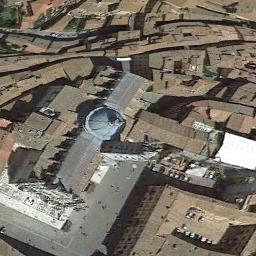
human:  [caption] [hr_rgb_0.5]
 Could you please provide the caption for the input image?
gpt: This is a church  It has a green roof .

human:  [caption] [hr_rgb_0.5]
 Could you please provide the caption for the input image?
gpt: A church with a brown roof  The main house of the church has a cross-shaped roof  There are many buildings around the church and roads with many cars .

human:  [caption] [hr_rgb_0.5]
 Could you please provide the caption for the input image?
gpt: The church with a circular roof is surrounded by some red buildings .

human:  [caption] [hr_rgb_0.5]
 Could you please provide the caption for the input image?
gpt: The church with a circular pointed tower is surrounded by other buildings .

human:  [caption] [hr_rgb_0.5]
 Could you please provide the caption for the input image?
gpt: A church with a blue round roof surrounded by many brown buildings .